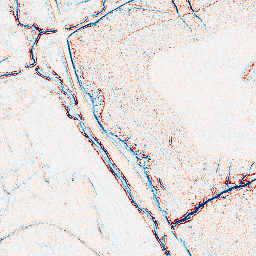
Category: edge_preserving
Decomposition family: bilateral
Decomposition parameters: d: 5
sigma_color: 50
sigma_space: 150
Upsampling method: cubic_catmull_rom
Upsampling parameters: scale: 4
Upsampling scale: 4